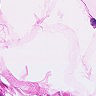
Metastatic tissue present: no